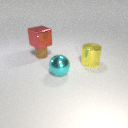
small brown rubber cylinder to the left of large cyan metal sphere